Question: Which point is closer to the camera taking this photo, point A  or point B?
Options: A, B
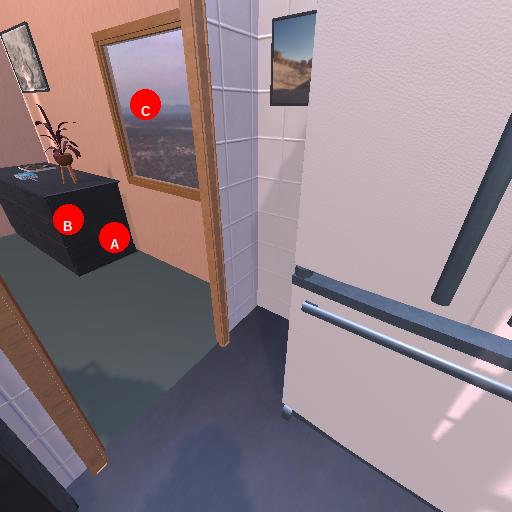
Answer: A